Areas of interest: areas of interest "Mountain and Water Literary Garden"
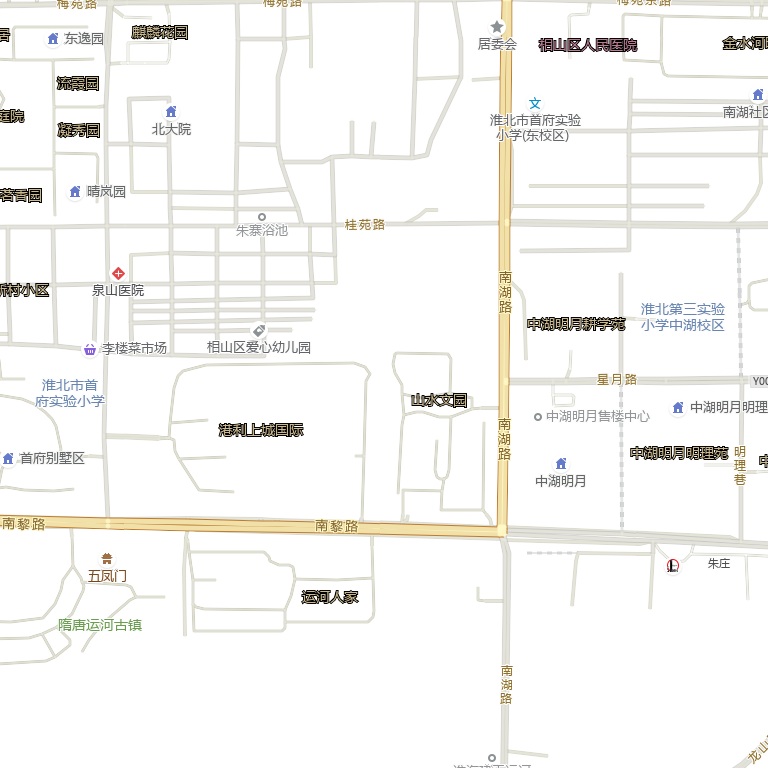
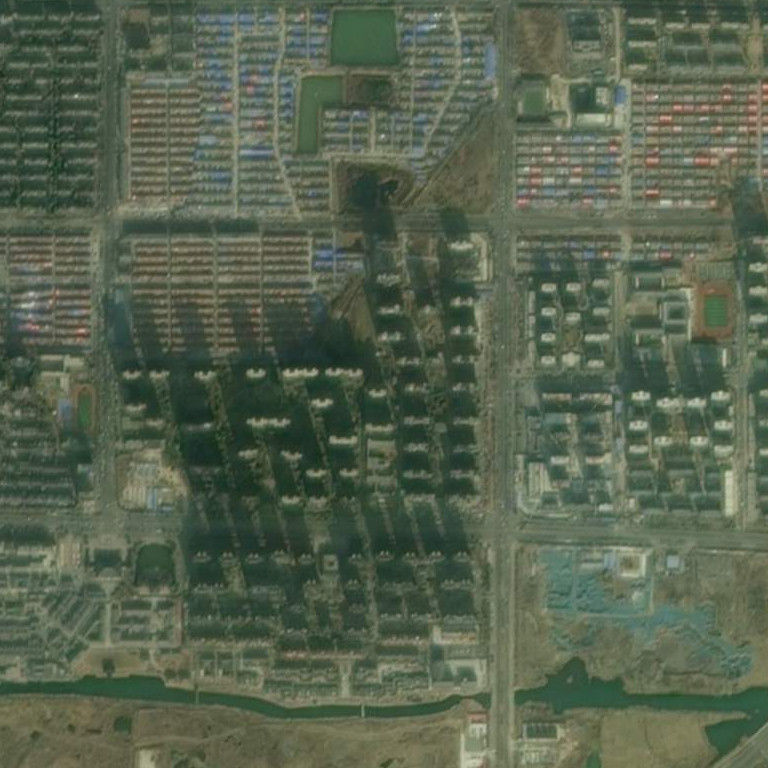